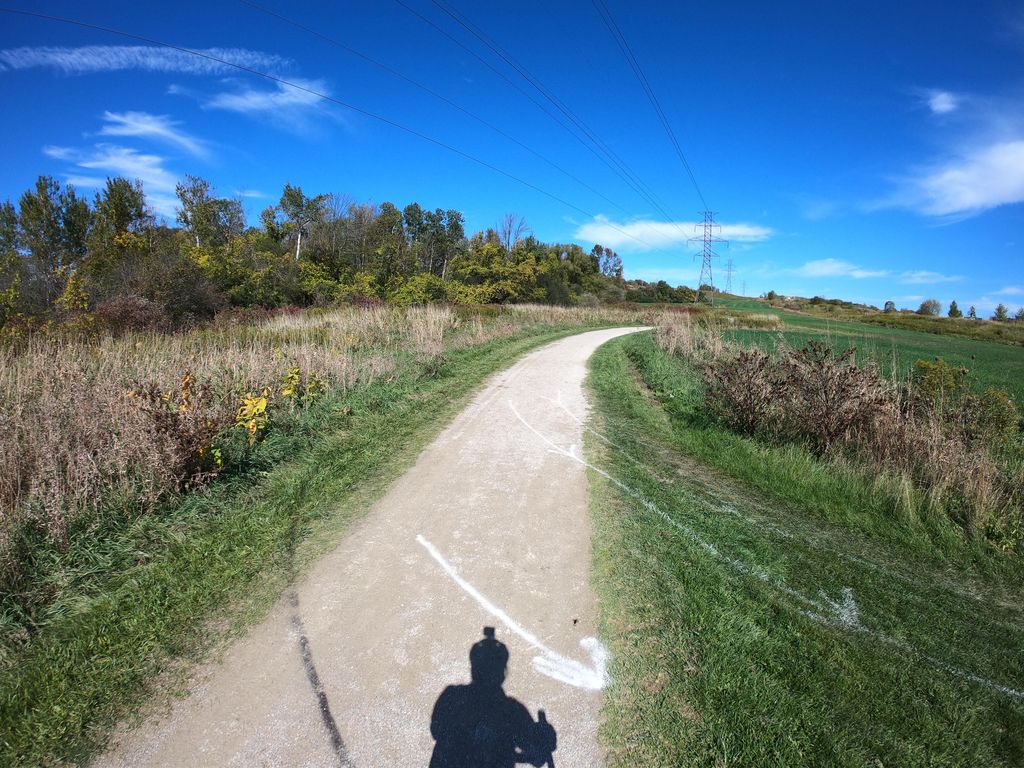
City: kitchener-waterloo